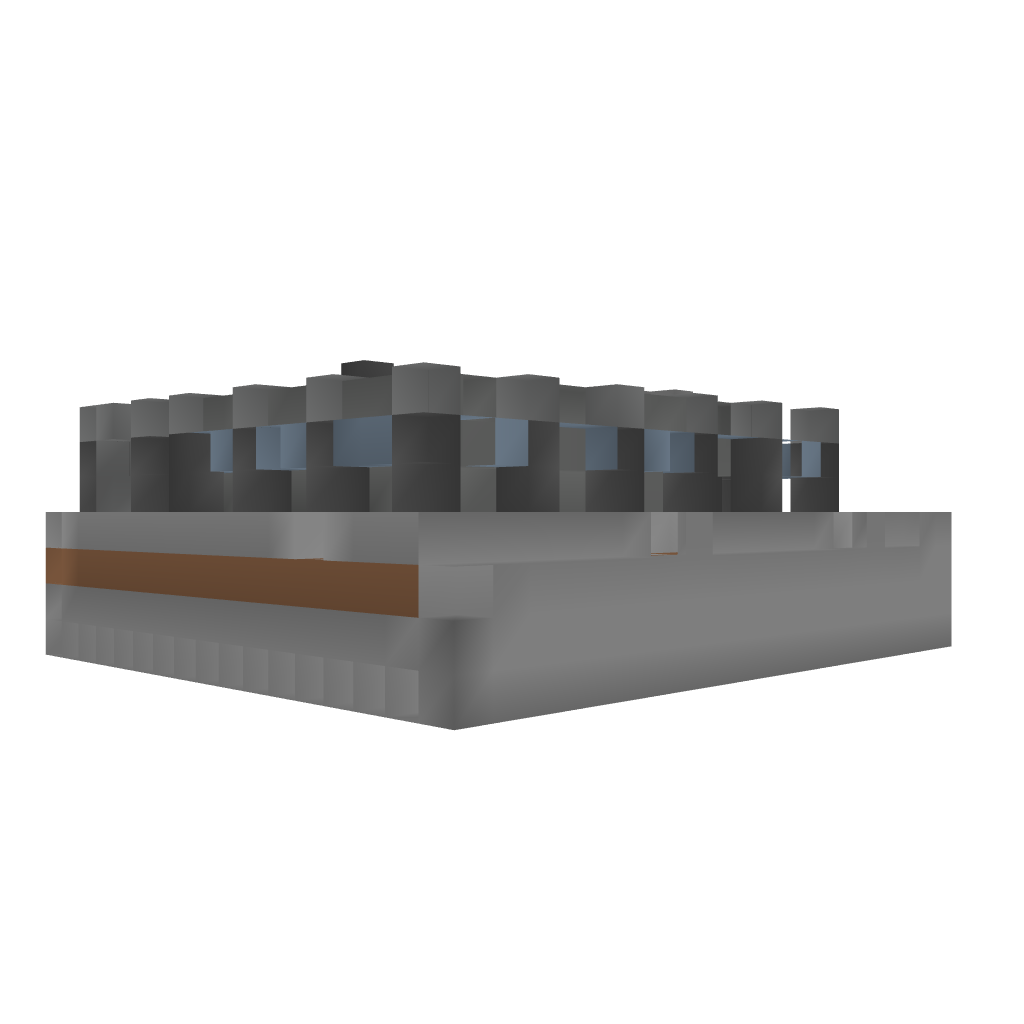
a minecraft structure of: ADVSET #2 The Mini Maze and Cave Entrace